Field crop: maize
Growth stage: 2
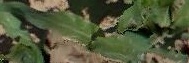
Species: maize